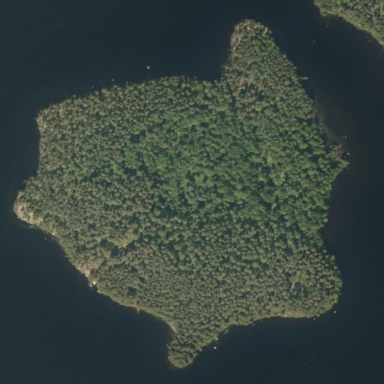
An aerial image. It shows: Islet covered in needle-leaved woodland.